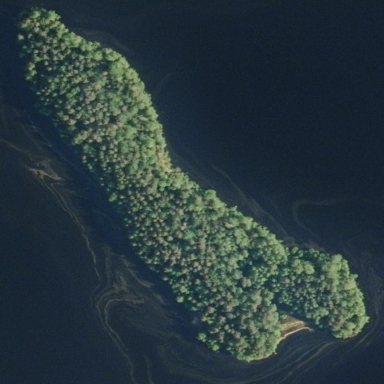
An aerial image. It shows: Island covered with forest.